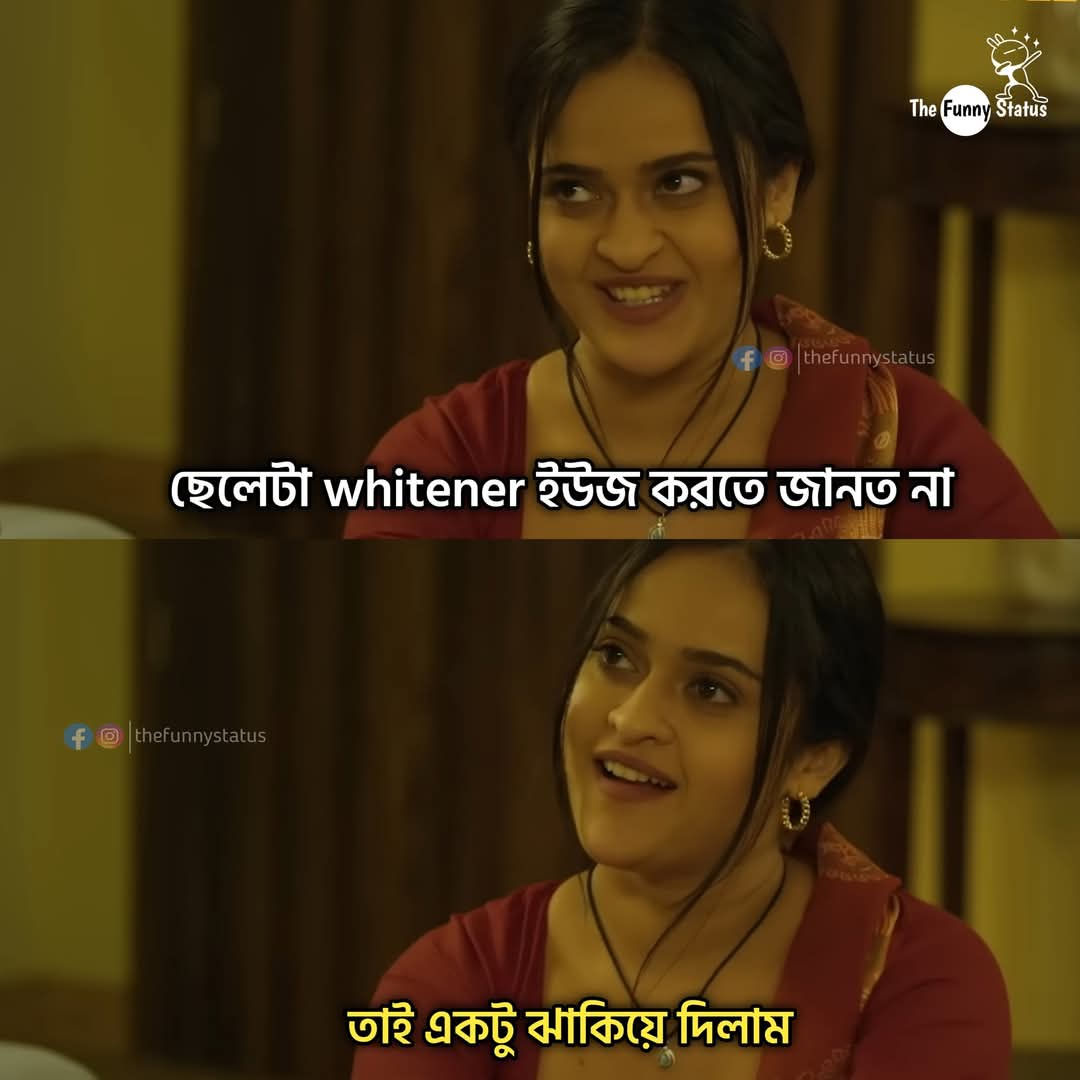
Text: ছেলেটা whitener ইউজ করতে জানত না
তাই একটু ঝাকিয়ে দিলাম
Label: Non Hate